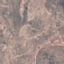
Land use / land cover: HerbaceousVegetation